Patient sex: M
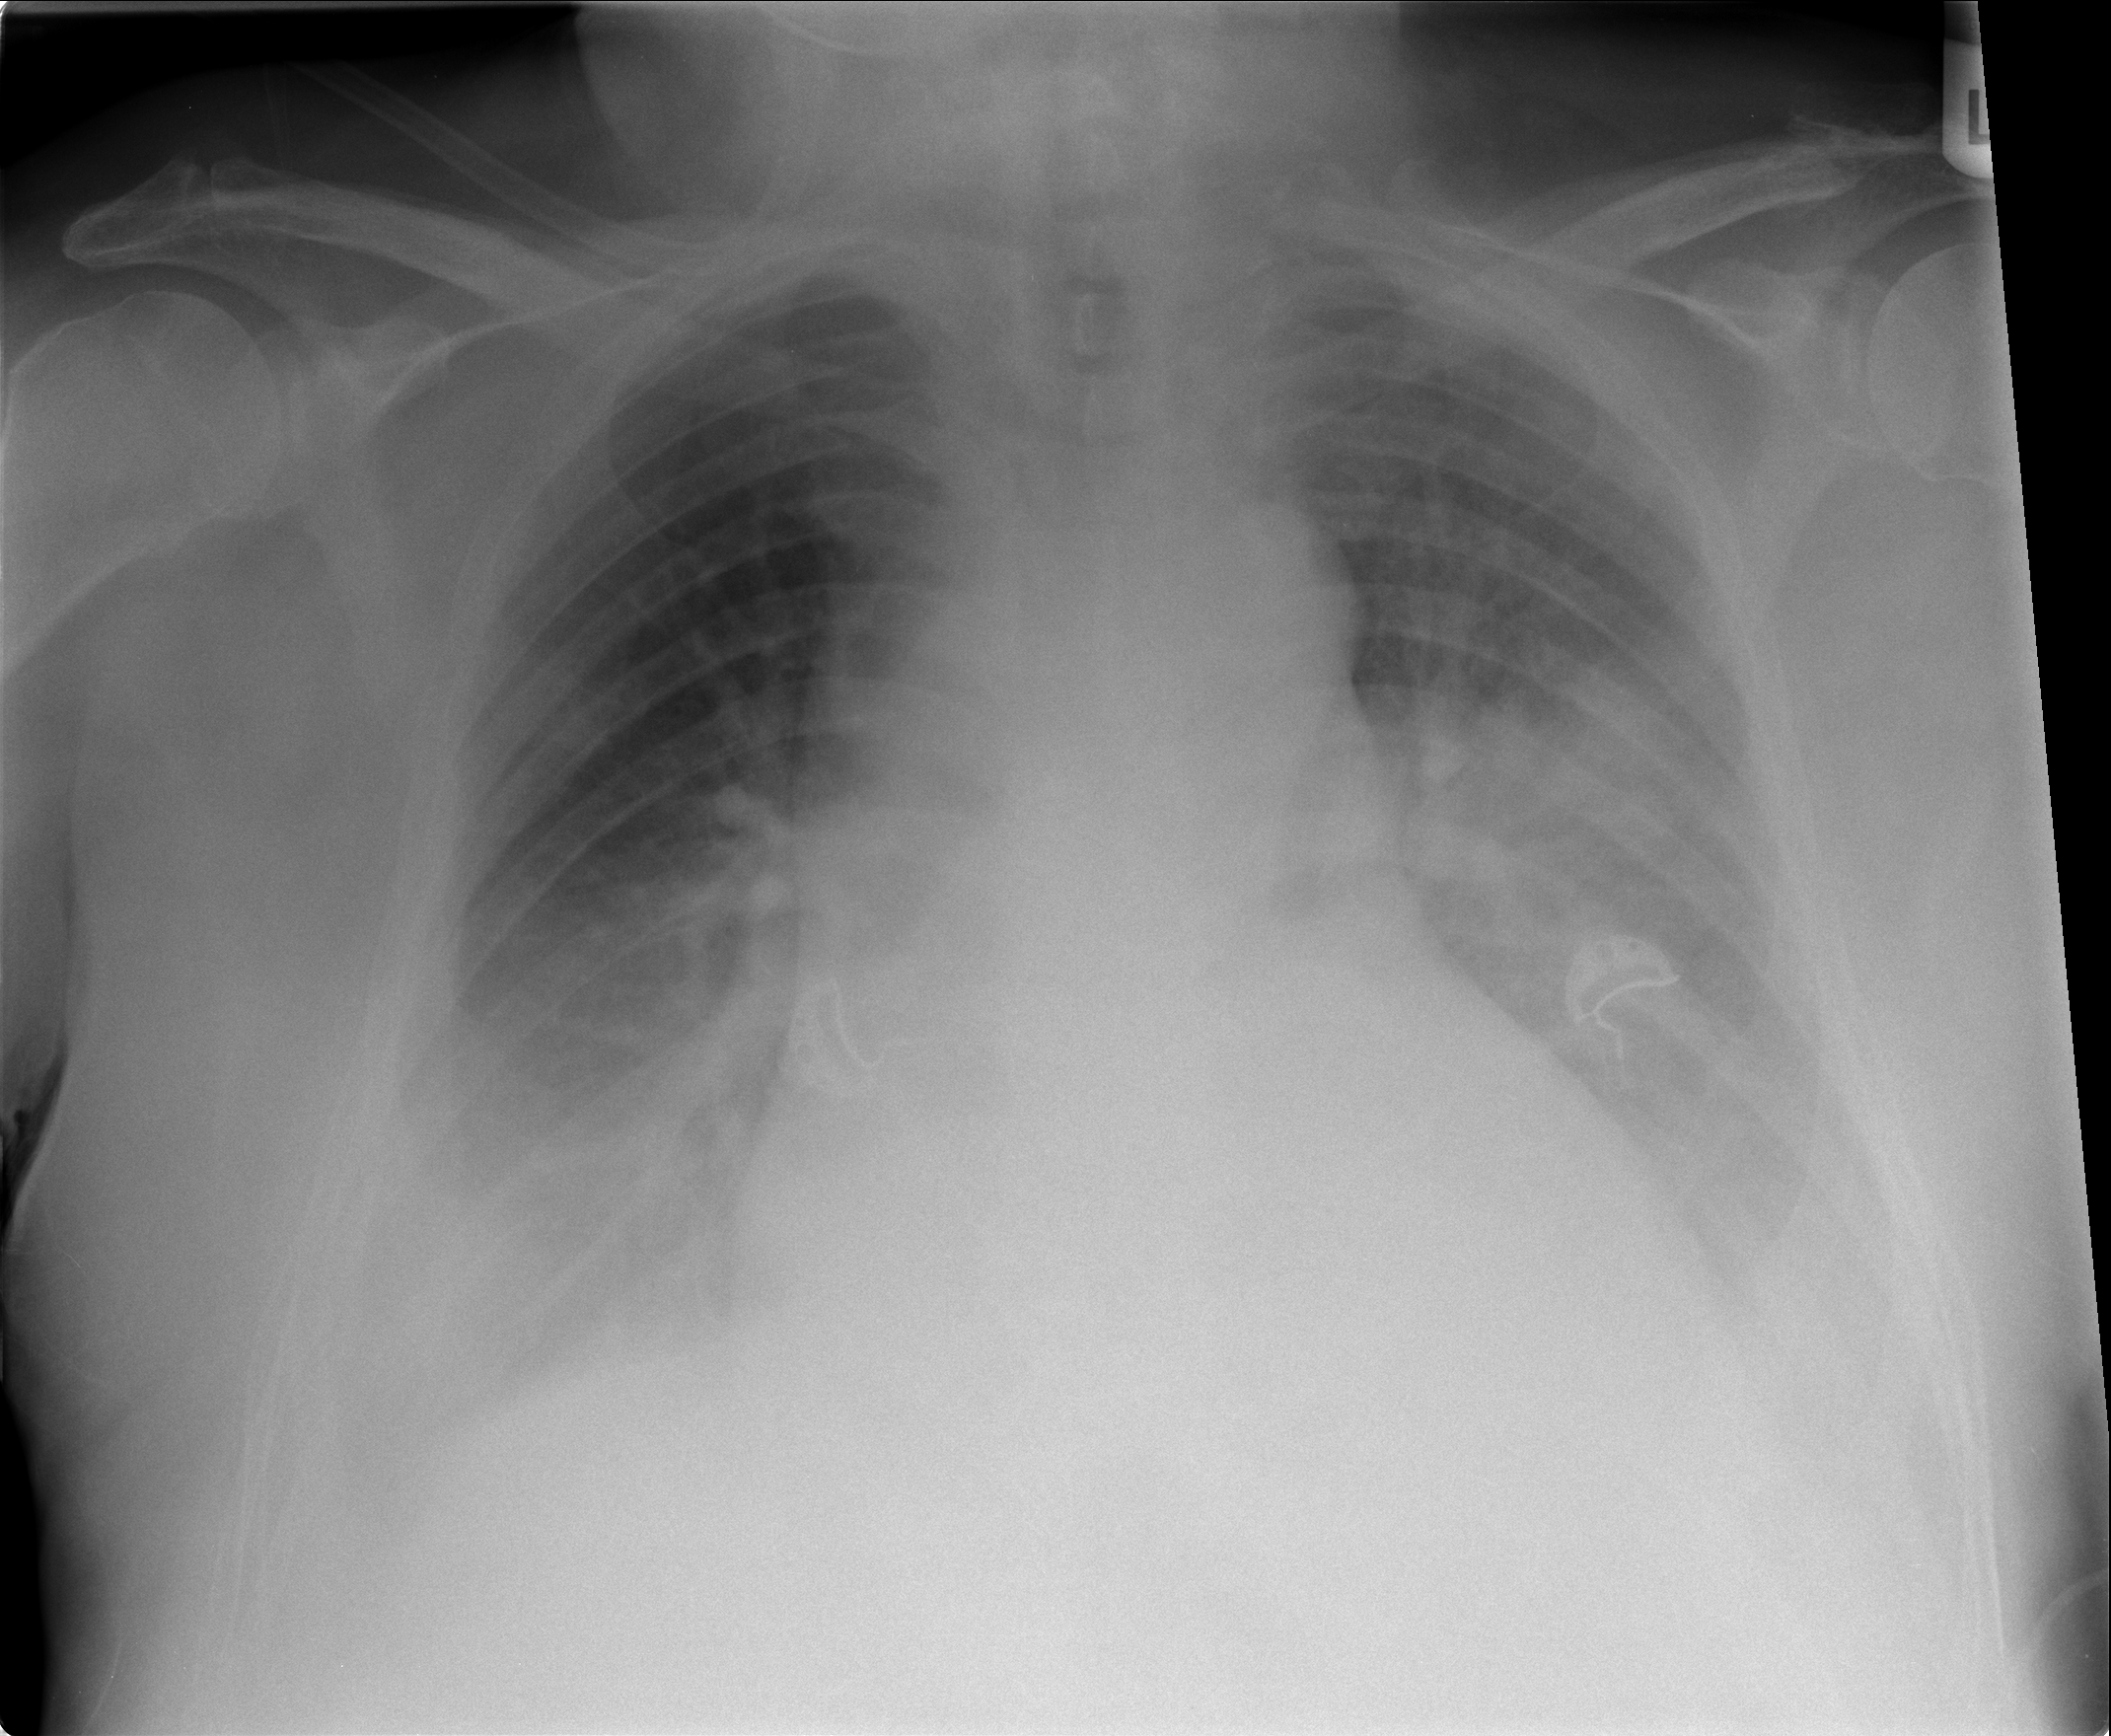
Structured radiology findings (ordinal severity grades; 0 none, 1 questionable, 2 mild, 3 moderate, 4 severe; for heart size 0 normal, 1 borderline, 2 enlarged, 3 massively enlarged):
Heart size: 2
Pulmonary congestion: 2
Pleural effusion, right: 2
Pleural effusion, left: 2
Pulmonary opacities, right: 0
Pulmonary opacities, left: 2
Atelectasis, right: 2
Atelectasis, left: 2